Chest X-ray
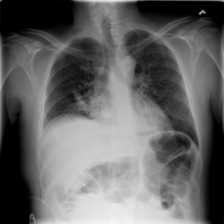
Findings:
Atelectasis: negative
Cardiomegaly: negative
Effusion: negative
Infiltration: positive
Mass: negative
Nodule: negative
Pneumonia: negative
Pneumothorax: negative
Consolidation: negative
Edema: negative
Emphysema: negative
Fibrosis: negative
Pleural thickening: negative
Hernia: negative